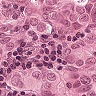
Metastatic tissue present: yes